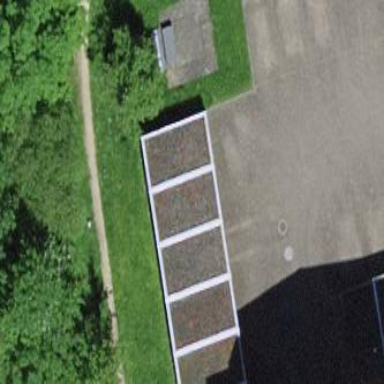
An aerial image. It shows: Group of garages.